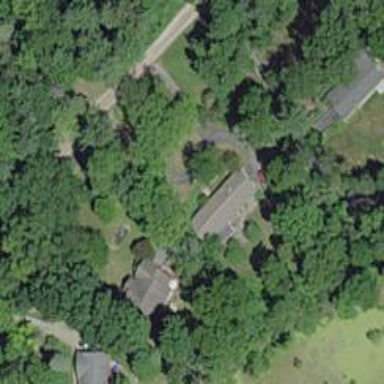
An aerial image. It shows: Driveway.